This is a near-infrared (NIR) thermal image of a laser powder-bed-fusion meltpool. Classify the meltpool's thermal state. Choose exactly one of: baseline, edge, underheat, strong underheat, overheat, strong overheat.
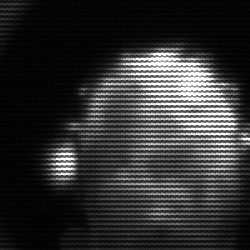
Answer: baseline